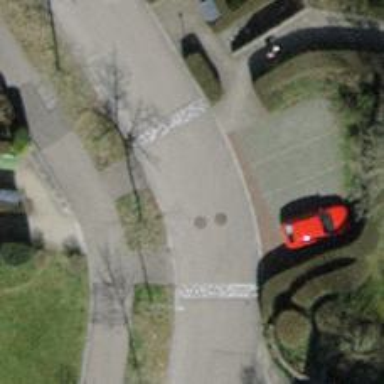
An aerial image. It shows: Table-style traffic calming feature.